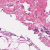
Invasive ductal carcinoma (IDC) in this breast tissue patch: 0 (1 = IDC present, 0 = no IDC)